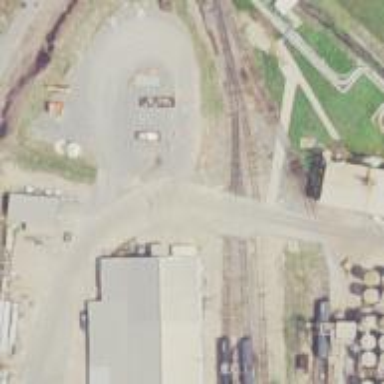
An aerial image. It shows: Rail spur service.